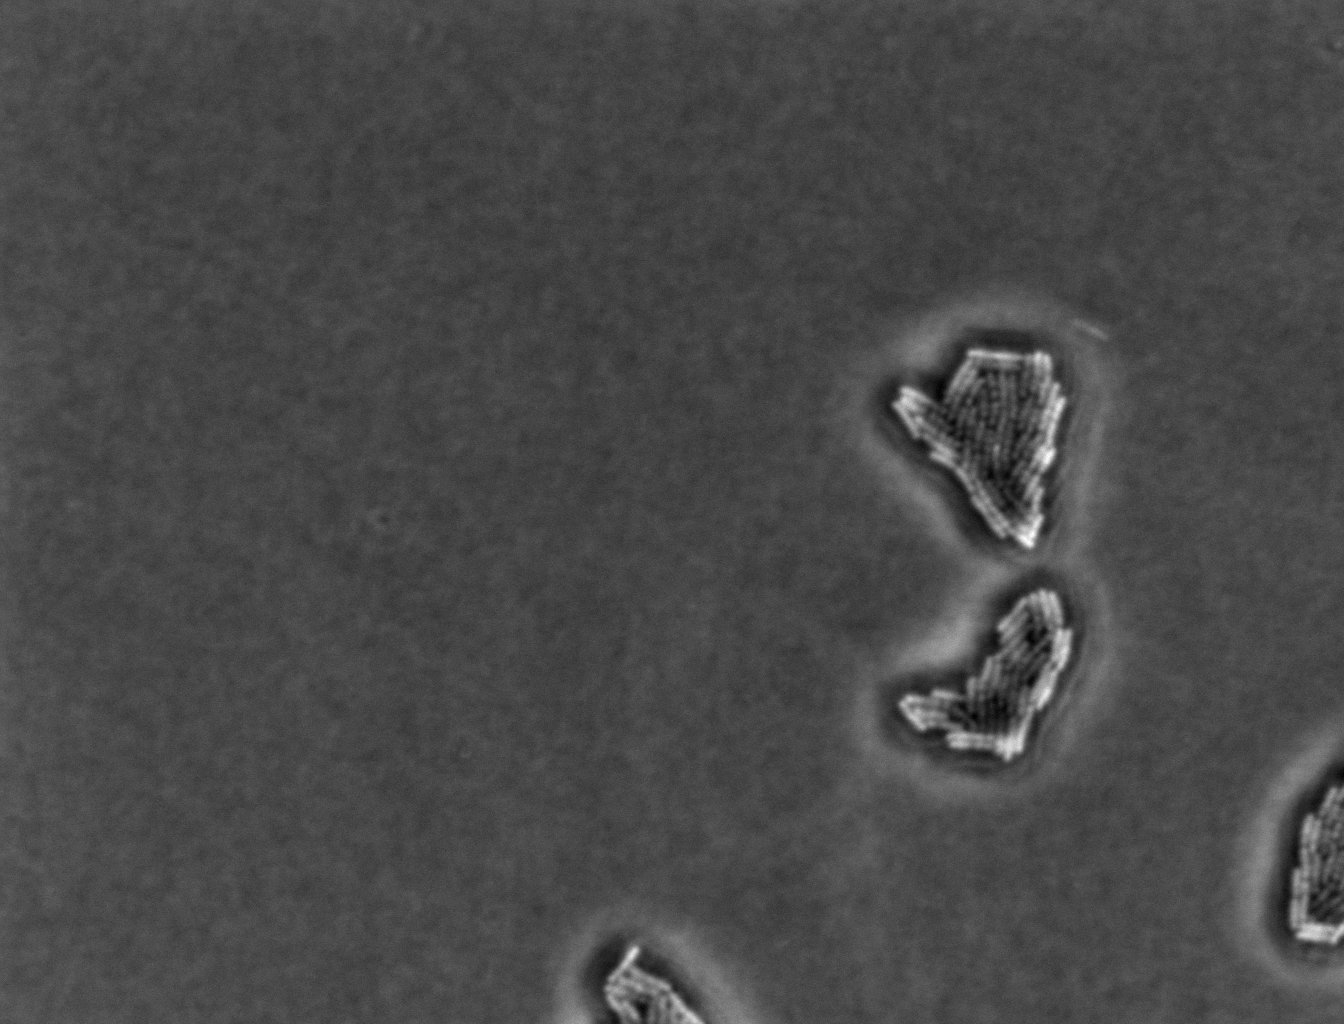
various_fewshot